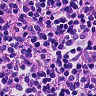
Metastatic tissue present: no